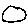
Label: circle